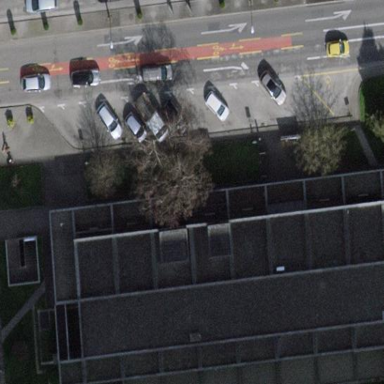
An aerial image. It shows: View of roof of building.